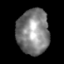
Tissue: skin
Cell type: Epithelial cells
Senescence score: 0.2456
Nuclear area (px): 1422
Mean DAPI intensity: 129.02